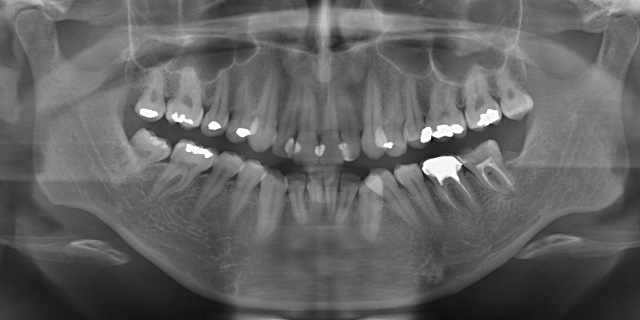
adult